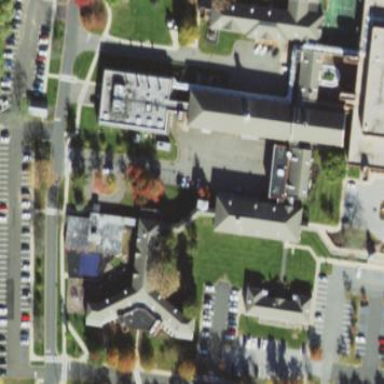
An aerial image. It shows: Hospital building.